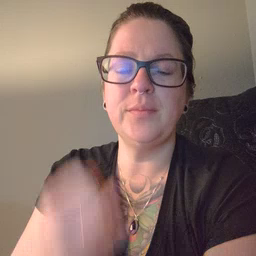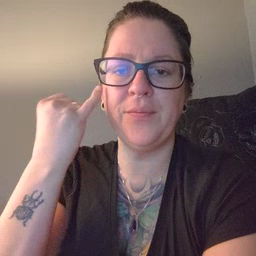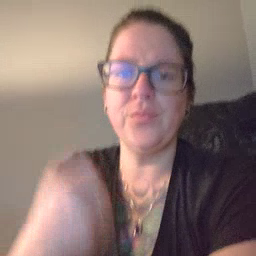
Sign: if